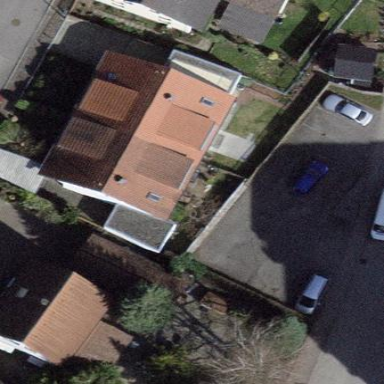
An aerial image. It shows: Terrace building.